Question: I have a HTML select above the highchart control. The from and to fields are on top of the dropdown (see image). I've tried setting the z-index of the select and the chart container. Nothing seems to work. This only happens in IE. Any advice?

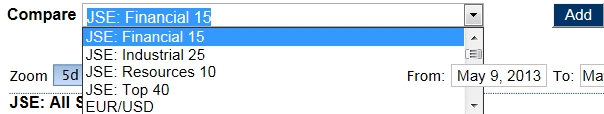
Answer: I reproduced yur example here:
<URL>
'''
<select>
<option>testtesttestetestetestestsetes</option>
<option>testtesttestetestetestestsetes</option>
</select>
'''
and problem doesn't appear in IE9.
Which version do you have? Could you update my example with your code?